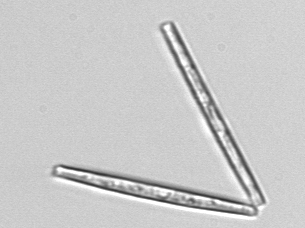
Label: Thalassionema